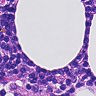
Metastatic tissue present: no